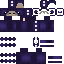
A male human skin with dark skin, wearing brown helmet dressed in a purple hoodie and black pants, featuring a closed mouth.